Question: <URL>
I'm pretty new to Sencha Touch and am trying to get a NestedList working.
I've set up two model files, a store with an ajax proxy that loads a local json file and the view containing the 'NestedList'.
The 'NestedList' displays the root elements from my json file, so that's all working so far.
But when I click on one of those items, it animates the view but the resulting list is only showing the parent items again, but this time with a back button in the titlebar:

I really don't get what I am doing wrong here.
(compact)
'''
{
"countries":[
{"name":"Germany","countryCode":"de","cities":[
{"name":"Berlin"},{"name":"Muenchen"}]},
{"name":"France","countryCode":"fr","cities":[
{"name":"Paris"},{"name":"Lyon"}]},
{"name":"United Kingdom","countryCode":"uk","cities":[
{"name":"London"},{"name":"Leicester"}]}]
}
'''
1. City: Ext.define('MyApp.model.City', {
extend: 'Ext.data.Model',
config: {
fields: [{ name: 'name', type: 'string' }]
}
});
2. Country: Ext.define('MyApp.model.Country', {
extend: 'Ext.data.Model',
require: [
"MyApp.model.City"
],
config: {
fields: [
{ name: 'name', type: 'string' },
{ name: 'countryCode', type: 'string' }
],
hasMany: [{ model: "MyApp.model.City", name: "cities" }]
},
});
'''
Ext.define('MyApp.store.CountryTreeStore', {
extend: 'Ext.data.TreeStore',
config: {
autoLoad: true,
model: "MyApp.model.Country",
defaultRootProperty: "countries",
proxy: {
type: "ajax",
url: "/data/data.json",
reader: {
type: "json"
}
}
}
});
'''
'''
items: [
{
xtype: 'nestedlist',
store: "CountryTreeStore",
displayField: "name"
}
]
'''
Setting a breakpoint in the 'load' event listener of the 'TreeStore' ('proxy') and inspecting the "loaded" store object shows, that it has a 'cities' property with the correct data.
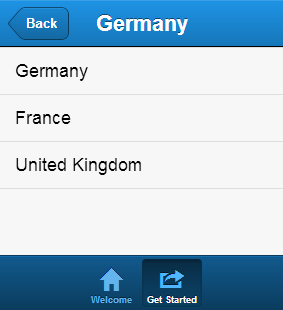
Answer: hm I've tried to refactor your problem. When I set the key "cities" in the json to "countries", or the same key from the previous level, it seems to work. So it's your "hasMany"-relation which is not working. I've never tried to do it this way. So when you remove the "hasMany"-relation, and change the json to this, it will work:
'''
[{
"countries":[
{"name":"Germany","countryCode":"de","countries":[
{"name":"Berlin", leaf: true},{"name":"Muenchen", leaf: true}]},
{"name":"France","countryCode":"fr","countries":[
{"name":"Paris", leaf: true},{"name":"Lyon", leaf: true}]},
{"name":"United Kingdom","countryCode":"uk","countries":[
{"name":"London", leaf: true},{"name":"Leicester", leaf: true}]}]
}]
'''
Where have you found the example with the "hasMany"-relation? Maybe there's just a little thing missing ;)